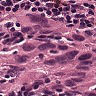
Metastatic tissue present: yes